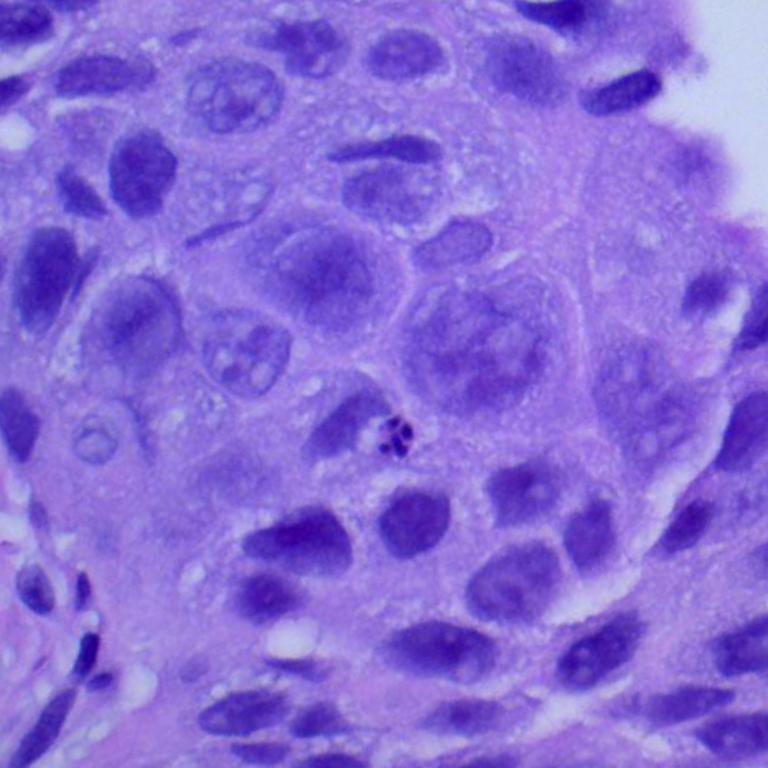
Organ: lung
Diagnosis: squamous carcinomas